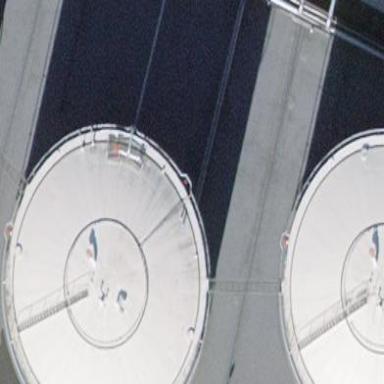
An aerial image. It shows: Storage tank which is man-made.